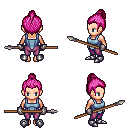
a pixel art fantasy rpg character, female body template, human, light skin, blue vest, magenta pants, pink short topknot hairstyle, metal gloves, metal boots, spear, four views (front, back, left, right), 2x2 character sprite sheet, small pixel art, hard edges, no anti-aliasing